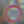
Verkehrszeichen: Geschwindigkeit70
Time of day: MorningAfternoon
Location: Outdoor (Urban)
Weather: PartlyCloudy
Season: NotSpecified
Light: Natural